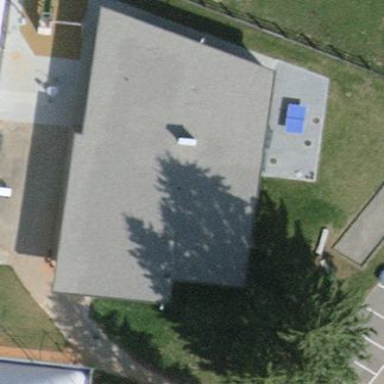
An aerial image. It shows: View of roof of building.